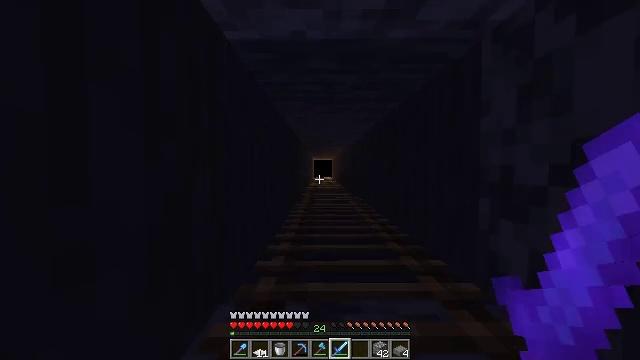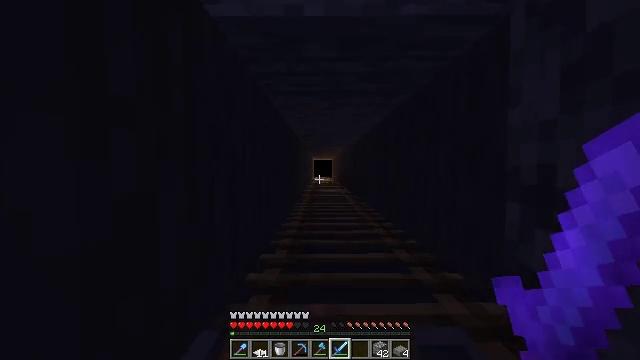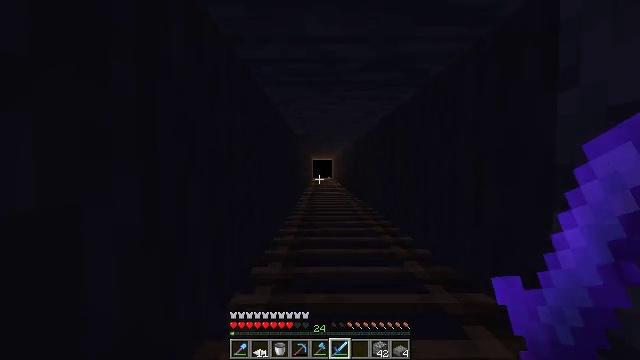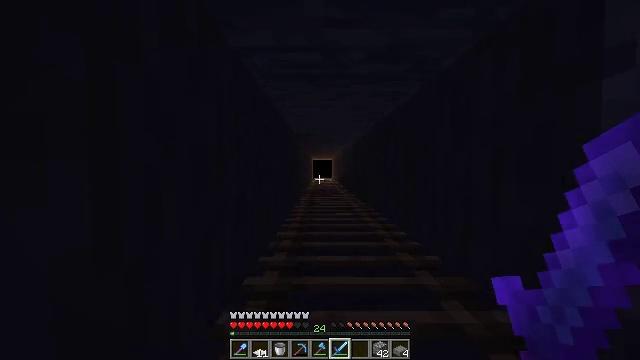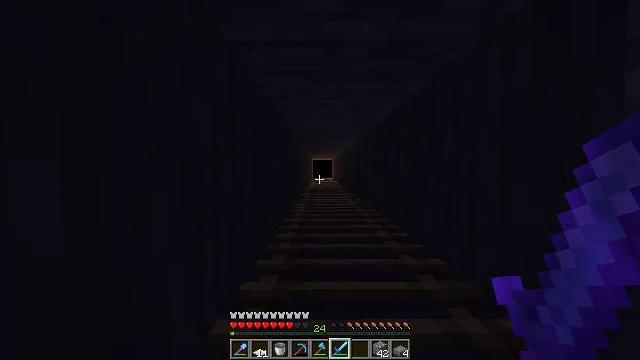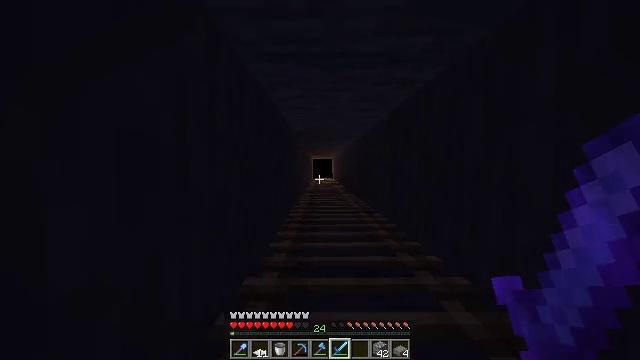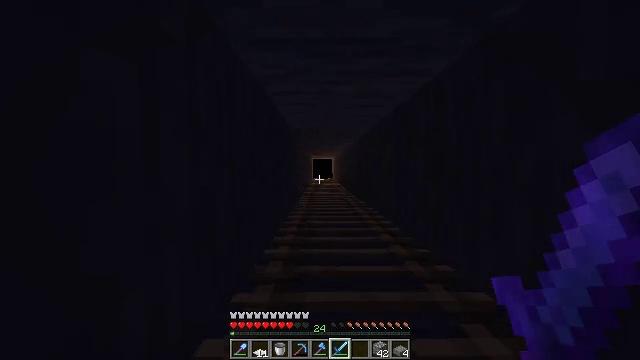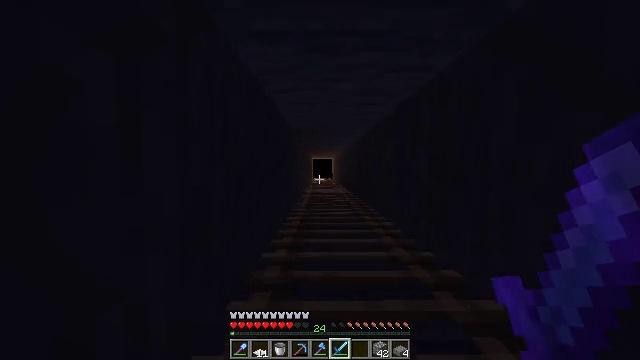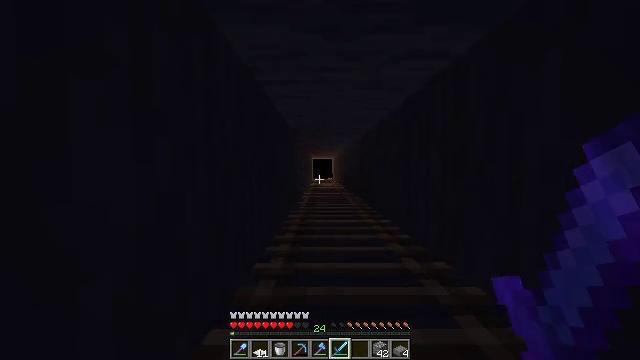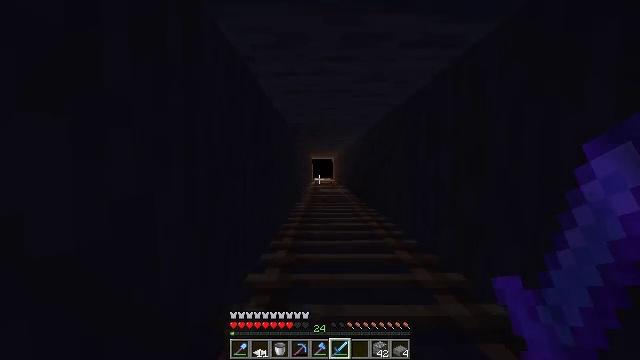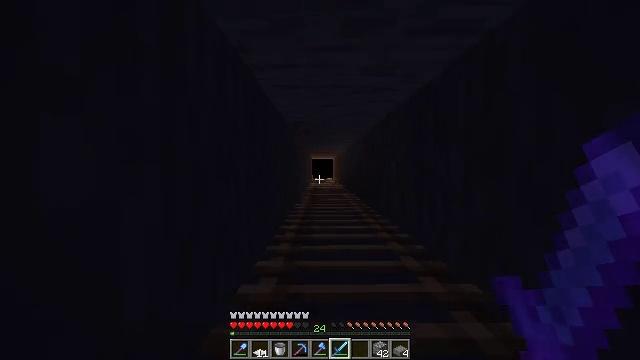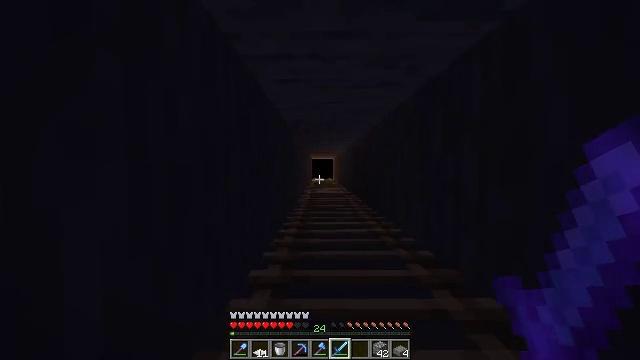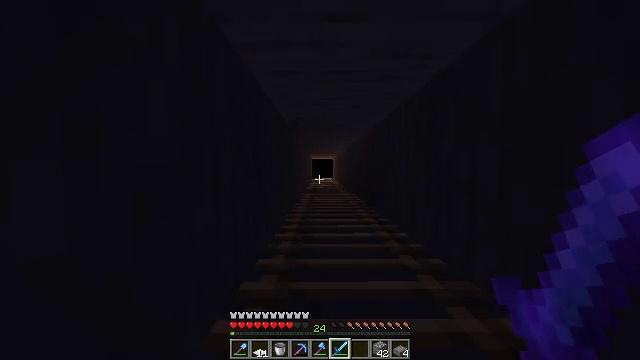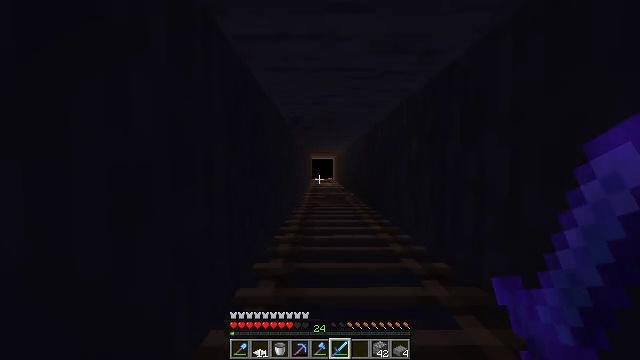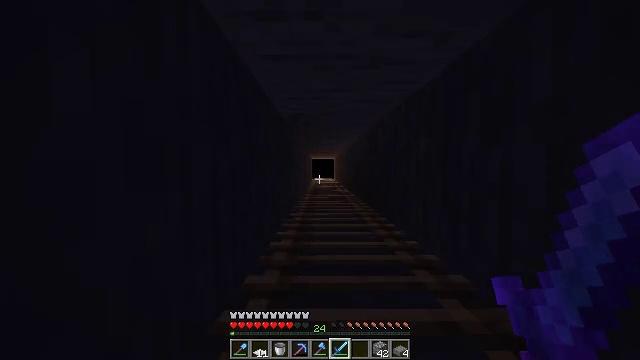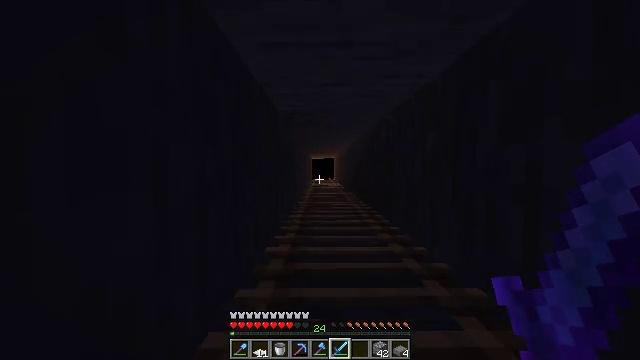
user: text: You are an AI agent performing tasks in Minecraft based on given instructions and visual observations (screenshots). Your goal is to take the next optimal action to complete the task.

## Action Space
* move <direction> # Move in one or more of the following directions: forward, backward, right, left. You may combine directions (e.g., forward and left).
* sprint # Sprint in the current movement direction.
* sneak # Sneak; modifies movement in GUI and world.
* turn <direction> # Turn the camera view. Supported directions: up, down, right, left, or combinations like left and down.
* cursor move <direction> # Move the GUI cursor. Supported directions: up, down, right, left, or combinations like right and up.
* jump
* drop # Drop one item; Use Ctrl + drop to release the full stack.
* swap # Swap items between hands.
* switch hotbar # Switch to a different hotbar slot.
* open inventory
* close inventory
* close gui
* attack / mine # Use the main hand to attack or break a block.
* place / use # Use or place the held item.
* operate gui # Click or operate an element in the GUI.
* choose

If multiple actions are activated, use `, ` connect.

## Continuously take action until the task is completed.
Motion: motion action
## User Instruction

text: Craft an iron trapdoor with iron ingots.
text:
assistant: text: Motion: move forward, jump
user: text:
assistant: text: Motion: move forward, jump
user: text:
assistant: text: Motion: move forward, jump
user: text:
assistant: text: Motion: move forward, jump
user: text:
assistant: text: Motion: move forward, jump
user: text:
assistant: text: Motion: move forward, jump
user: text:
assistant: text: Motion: move forward, jump
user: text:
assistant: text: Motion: move forward, jump
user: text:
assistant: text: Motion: move forward, jump
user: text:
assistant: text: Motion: move forward, jump
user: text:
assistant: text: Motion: move forward, jump
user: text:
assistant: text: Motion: move forward, jump
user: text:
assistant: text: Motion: move forward, jump
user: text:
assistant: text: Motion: move forward, jump
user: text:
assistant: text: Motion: move forward, jump
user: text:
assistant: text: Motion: move forward, jump
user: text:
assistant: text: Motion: move forward, jump
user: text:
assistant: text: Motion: move forward, jump
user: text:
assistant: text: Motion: move forward, jump
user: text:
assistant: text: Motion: move forward, jump
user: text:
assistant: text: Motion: move forward, jump
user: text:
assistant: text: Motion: move forward, jump
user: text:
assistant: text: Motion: move forward, jump
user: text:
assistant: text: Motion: move forward, jump
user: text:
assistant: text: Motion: move forward, jump
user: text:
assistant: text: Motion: move forward, jump
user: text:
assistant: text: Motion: move forward, jump
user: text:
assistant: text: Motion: move forward, jump
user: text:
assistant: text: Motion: move forward, jump
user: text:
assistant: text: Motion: move forward, jump